Question: ## -----> For the solution see the end of this question vvvvvvv
I'm trying to edit XML-files with Mule but I can't get it running.
The flow I'm trying to get working is:

and the code in the java-transform I've written is:
'''
package se.xcorp.mulecomponents;
import java.io.File;
import java.io.FileWriter;
import java.io.IOException;
import org.jdom.Document;
import org.jdom.Element;
import org.jdom.JDOMException;
import org.jdom.input.SAXBuilder;
import org.jdom.output.Format;
import org.jdom.output.XMLOutputter;
import java.io.FileInputStream;
import java.io.FileOutputStream;
import java.nio.channels.FileChannel;
import org.mule.api.MuleMessage;
import org.mule.api.transformer.TransformerException;
import org.mule.api.transport.PropertyScope;
import org.mule.config.i18n.MessageFactory;
import org.mule.transformer.AbstractMessageTransformer;
public class checkXML extends AbstractMessageTransformer
{
@Override
public Object transformMessage(MuleMessage message, String outputEncoding)
throws TransformerException {
try {
SAXBuilder builder = new SAXBuilder();
//
Document doc = (Document) builder.build((java.io.InputStream)message);
Element rootNode = doc.getRootElement();
// update staff id attribute
String workpl = rootNode.getChildText("Arb_plats_ID");
if (workpl==""){
System.out.println("Empty!!!!");
rootNode.getChild("Arb_plats_ID").setText("0");
} else {
System.out.println(workpl);
}
XMLOutputter xmlOutput = new XMLOutputter();
// display nice nice
xmlOutput.setFormat(Format.getPrettyFormat());
xmlOutput.output(doc, new FileWriter("c:\JAVATEST\DATAUT\1.xml"));
// xmlOutput.output(doc, System.out);
System.out.println("File updated!");
} catch (IOException io) {
io.printStackTrace();
} catch (JDOMException e) {
e.printStackTrace();
}
return null;
}
}
'''
And the exception is:
++++++++++++++++++++++++++++++++++++++++++++++++++++++++++++
+ Started app 'xmlchecknedit' +
++++++++++++++++++++++++++++++++++++++++++++++++++++++++++++
INFO 2013-11-07 16:24:27,943 [[xmlchecknedit].connector.file.mule.default.receiver.01] org.mule.transport.file.FileMessageReceiver: Lock obtained on file: C:\JAVATEST\DATAINa71700_100470.xml
ERROR 2013-11-07 16:24:28,049 [[xmlchecknedit].XMLcheckneditFlow2.stage1.02] org.mule.exception.DefaultMessagingExceptionStrategy:
---
Message : org.mule.DefaultMuleMessage cannot be cast to java.io.InputStream (java.lang.ClassCastException). Message payload is of type: byte[]
## Code : MULE_ERROR--2
Exception stack is:
1. org.mule.DefaultMuleMessage cannot be cast to java.io.InputStream (java.lang.ClassCastException)
se.hansandersson.mulecomponents.checkXML:36 (null)
2. org.mule.DefaultMuleMessage cannot be cast to java.io.InputStream (java.lang.ClassCastException). Message payload is of type: byte[] (org.mule.api.transformer.TransformerMessagingException)
## org.mule.transformer.AbstractTransformer:139 (http://www.mulesoft.org/docs/site/current3/apidocs/org/mule/api/transformer/TransformerMessagingException.html)
Root Exception stack trace:
java.lang.ClassCastException: org.mule.DefaultMuleMessage cannot be cast to java.io.InputStream
at se.hansandersson.mulecomponents.checkXML.transformMessage(checkXML.java:36)
at org.mule.transformer.AbstractMessageTransformer.transform(AbstractMessageTransformer.java:145)
at org.mule.transformer.AbstractMessageTransformer.transform(AbstractMessageTransformer.java:93)
+ 3 more (set debug level logging or '-Dmule.verbose.exceptions=true' for everything)
---
I Appreciate any input to get this working!
I still can't get this to work, What I want to do is to do what fhe following Java-code does but put this into a mule flow to take care of the file management. The Java checks if an XML-element-child is empty and if it is then its updated to "0".
This java-code works like I wan't it to but I can't convert it into the mule-flow. Please help! /Claes
'''
import java.io.File;
import java.io.FileWriter;
import java.io.IOException;
import org.jdom.Document;
import org.jdom.Element;
import org.jdom.JDOMException;
import org.jdom.input.SAXBuilder;
import org.jdom.output.Format;
import org.jdom.output.XMLOutputter;
public class ModifyXMLFile {
public static void main(String[] args) {
try {
SAXBuilder builder = new SAXBuilder();
File xmlFile = new File("c:\JAVATEST\DATAIN\1.xml");
Document doc = (Document) builder.build(xmlFile);
Element rootNode = doc.getRootElement();
// update staff id attribute
String workpl = rootNode.getChildText("Arb_plats_ID");
if (workpl==""){
System.out.println("Empty!!!!");
rootNode.getChild("Arb_plats_ID").setText("0");
} else {
System.out.println(workpl);
}
XMLOutputter xmlOutput = new XMLOutputter();
// display nice nice
xmlOutput.setFormat(Format.getPrettyFormat());
xmlOutput.output(doc, new FileWriter("c:\JAVATEST\DATAUT\1.xml"));
// xmlOutput.output(doc, System.out);
System.out.println("File updated!");
} catch (IOException io) {
io.printStackTrace();
} catch (JDOMException e) {
e.printStackTrace();
}
}
}
'''
# THE SOLUTION!!!!
Here's the Mule XML and the Java Class that together checks if an XML-element is empty and if it is assigns 0 to it and then passes it back to the flow for being saved.
MULE XML-----------------------------------
'''
<flow name="XMLcheckneditFlow2" doc:name="XMLcheckneditFlow2">
<file:inbound-endpoint path="C:\JAVATEST\DATAIN" responseTimeout="10000" doc:name="File">
</file:inbound-endpoint>
<byte-array-to-string-transformer doc:name="Byte Array to String"></byte-array-to-string-transformer>
<custom-transformer class="se.hansandersson.mulecomponents.checkXML" doc:name="Java"/>
<file:outbound-endpoint path="C:\JAVATEST\DATAUT" responseTimeout="10000" doc:name="File"/>
</flow>
</mule>
'''
THE JAVA CODE-------------------------------------------
'''
public class checkXML extends AbstractMessageTransformer
{
@Override
public Object transformMessage(MuleMessage message, String outputEncoding)
throws TransformerException {
String returnstring="";
try {
String xmlString = (String)message.getPayload();
SAXBuilder saxBuilder = new SAXBuilder();
InputStream stream = new ByteArrayInputStream(xmlString.getBytes("UTF-8"));
Document doc = saxBuilder.build(stream);
Element rootNode = doc.getRootElement();
// update staff id attribute
String workpl = rootNode.getChildText("Arb_plats_ID");
if (workpl==""){
System.out.println("Empty!!!!");
rootNode.getChild("Arb_plats_ID").setText("0");
} else {
System.out.println(workpl);
}
XMLOutputter xmlOutput = new XMLOutputter();
// display nice nice
returnstring = xmlOutput.outputString(doc);
System.out.println("File updated!");
} catch (IOException io) {
io.printStackTrace();
} catch (JDOMException e) {
e.printStackTrace();
}
return returnstring;
}
'''
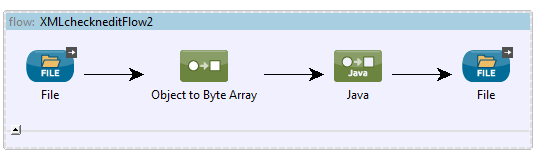
Answer: Try this way.
'''
<file:inbound-endpoint path="" ...... >
<byte-array-to-string-transformer></byte-array-to-string-transformer>
</file:inbound-endpoint>
<component .... java component>
'''
This way you will have the incoming file as XMLStreamReader into your Java component where the SAXParser can be applied to read and transform it.
'''
String xmlString = (String)message.getPayload();
SAXBuilder saxBuilder = new SAXBuilder();
InputStream stream = new ByteArrayInputStream(xmlString.getBytes("UTF-8"));
Document doc = saxBuilder.build(stream);
'''
The file will be available as String in the Java Component. Which you can transformer using parsers.
Hope this helps.